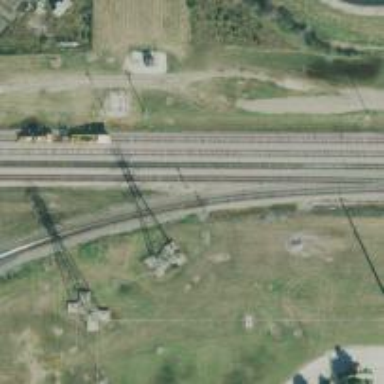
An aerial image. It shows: Railway signal.